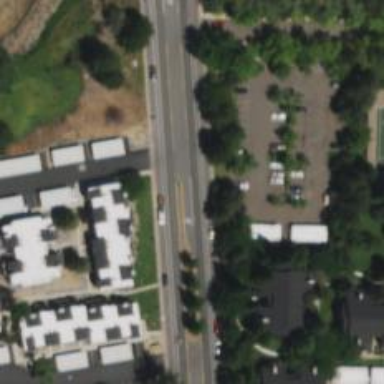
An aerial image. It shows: Tertiary road with asphalt surface and separate sidewalk.